Question: I'm trying to add a form button to delete a record, but for some reason the csrf token doesn't insert it. I've tried many ways but I can't get it to work. Any suggestions?
'''
<div class="row">
<a href="{{ route('publicaciones.show', $id)}}" class="btn btn-success btn-sm h-25 d-inline-block mr-3">Ver</a>
<a href="{{ route('publicaciones.show', $id)}}" class="btn btn-primary btn-sm h-25 d-inline-block">Editar</a>
<form method="POST" action="{{ url("publicaciones/{$id}") }}" class="col">
@csrf
@method('DELETE')
<button class="btn btn-danger btn-sm" type="submit" id="eliminar">Eliminar</button>
</form>
</div>
'''
Attached image :

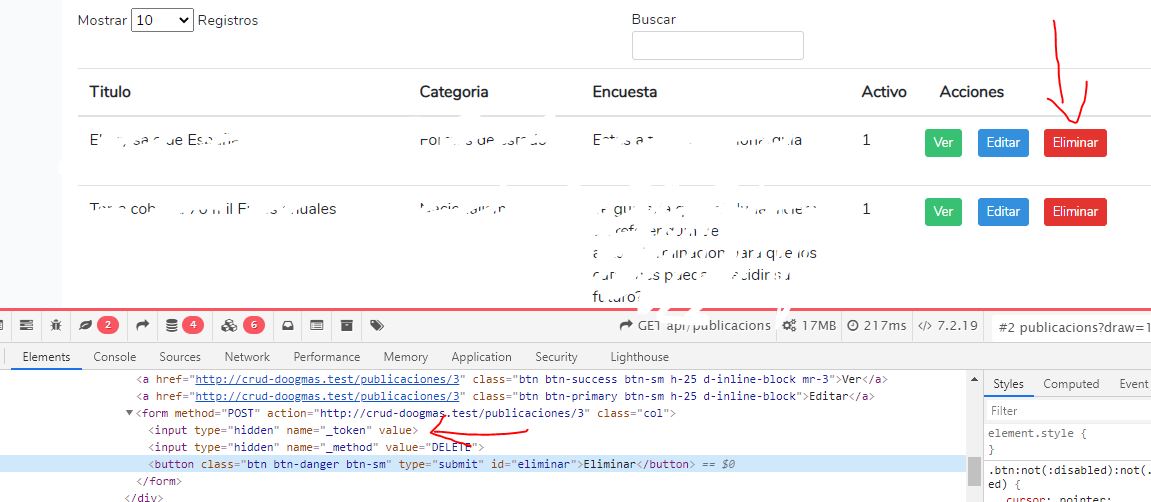
Answer: Usually your route doesn't use web middleware. Make sure you use 'routes/web.php' for the route and also make sure 'RouteServiceProvider' has 'Route::middleware('web')' example:
'''
/**
* Define the "web" routes for the application.
*
* These routes all receive session state, CSRF protection, etc.
*
* @return void
*/
protected function mapWebRoutes()
{
Route::middleware('web')->namespace($this->namespace)->group(base_path('routes/web.php'));
}
'''
or you can add manually to each route use like bellow:
'''
Route::group(['middleware' => ['web']], function () {
// your routes here
});
'''
As commented on 'RouteServiceProvider' web middleware will make your route receive session state, CSRF protection, etc.